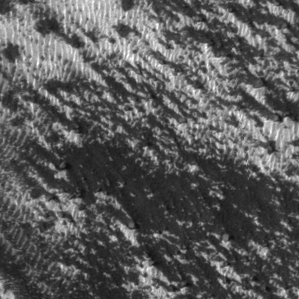
Label: frost